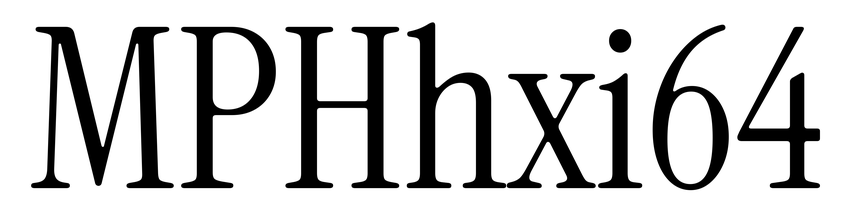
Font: InstrumentSerif-Regular